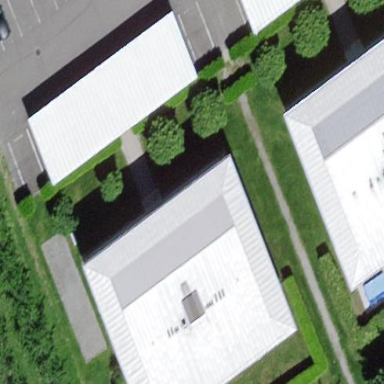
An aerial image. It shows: Garage.